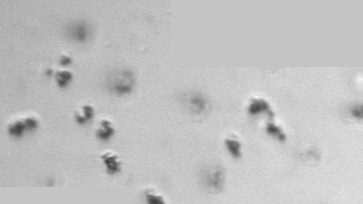
Label: Phaeocystis